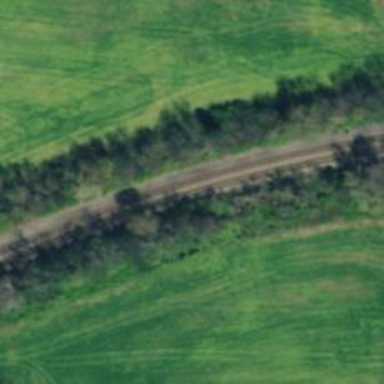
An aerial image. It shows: Railway track.